Question: Count the number of objects in the diagram.
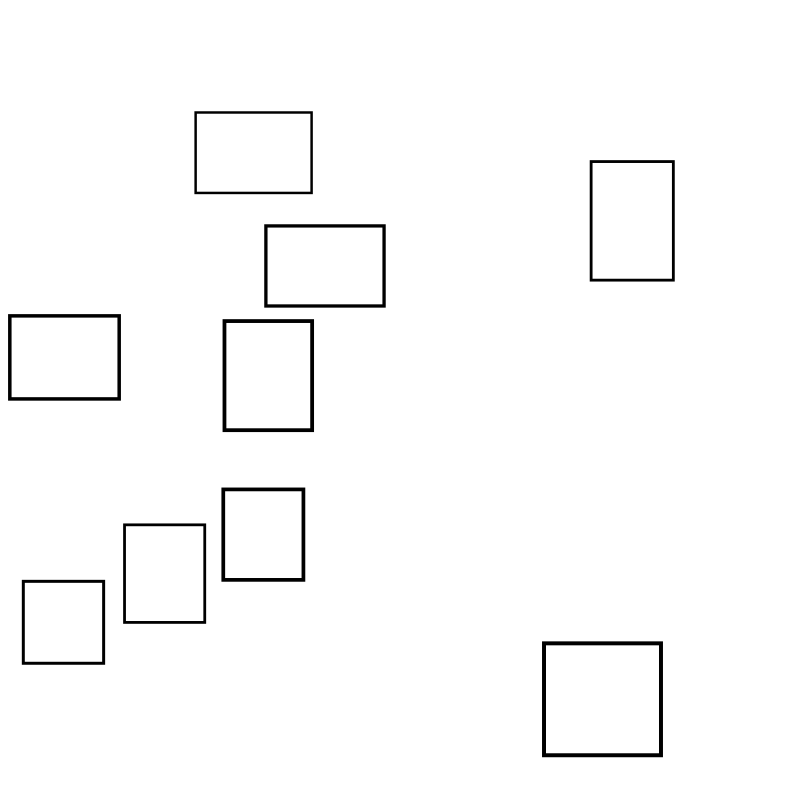
Answer: 9